Field crop: tomato
Growth stage: 1
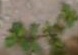
Species: portulaca